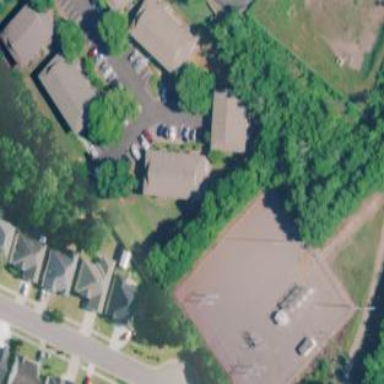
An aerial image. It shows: Distribution substation surrounded by fence.